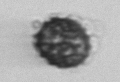
Label: Syracosphaera_pulchra